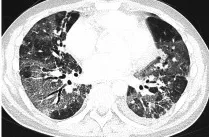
A series of chest computed tomography (CT) images of the patient with Good syndrome with recurrent COVID-19. . Denotes the number of days after symptom onset. A. On day 42, extensive ground-glass opacities (GGOs) and consolidation were observed in both lungs.
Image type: radiology (ct)